Question: I have a UITextField, using this code, print the value on the label at the bottom and formatting it.
'''
NSNumberFormatter *formatter = [[NSNumberFormatter alloc] init];
[formatter setNumberStyle:NSNumberFormatterDecimalStyle];
[formatter setUsesGroupingSeparator:NO];
[formatter setMaximumFractionDigits:2];
[formatter setMinimumFractionDigits:2];
NSNumber *calcolo = [NSNumber numberWithDouble:[value1 doubleValue]-[self.textfield.text doubleValue]];
formattedString = [formatter stringFromNumber:calcolo];
self.label.text = formattedString;
'''
On the simulator (U.S.), the value is displayed correctly. On the device (IT), there is the comma on keyboard, but the value after the comma is always zero.

EDIT: This works
'''
NSNumber *temporaryValue1 = [formatter numberFromString:[NSString stringWithFormat:@"%@",value1]];
NSNumber *temporaryTextField = [formatter numberFromString:self.textField.text];
NSNumber *calcolo = [NSNumber numberWithFloat:([temporaryValue1 floatValue] - [temporaryTextField floatValue])];
formattedString = [formatter stringFromNumber:calcolo];
'''
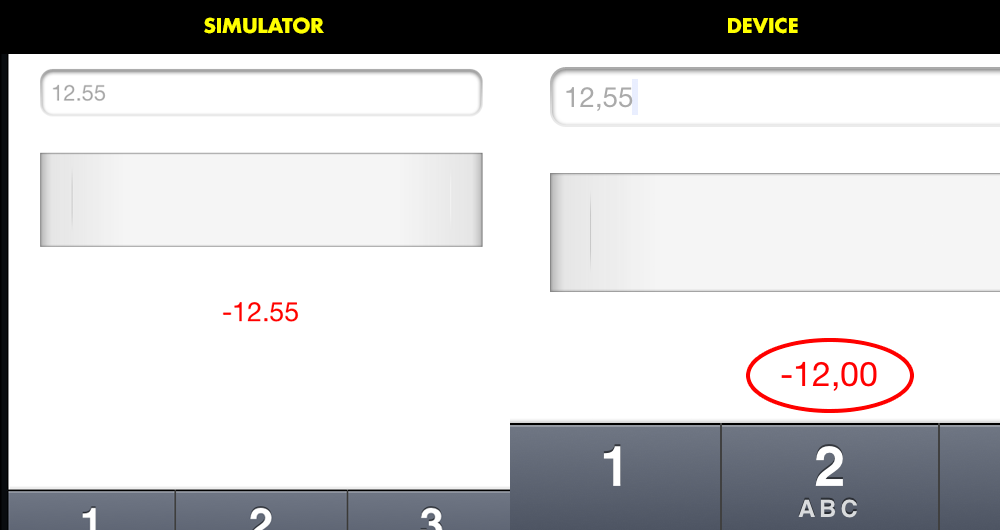
Answer: I don't think the issue is your output. The issue is the input you get from '-[NSString doubleValue']. That method doesn't honor the user's locale.
You should be able to use the formatter you made to convert 'self.textField.text' to a number properly respecting the locale. Or you might consider using 'NSDecimalNumber's, especially if this is currency (looks like it?). Then 'NSDecimalNumber' has a method '+decimalNumberWithString' which also does the right thing for you.